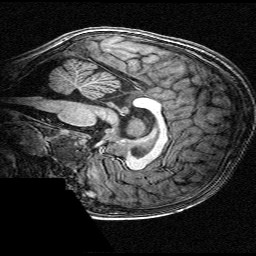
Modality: T1w
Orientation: sagittal
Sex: male
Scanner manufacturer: siemens
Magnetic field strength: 3 T
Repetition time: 2.3 s
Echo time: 0.00336 s